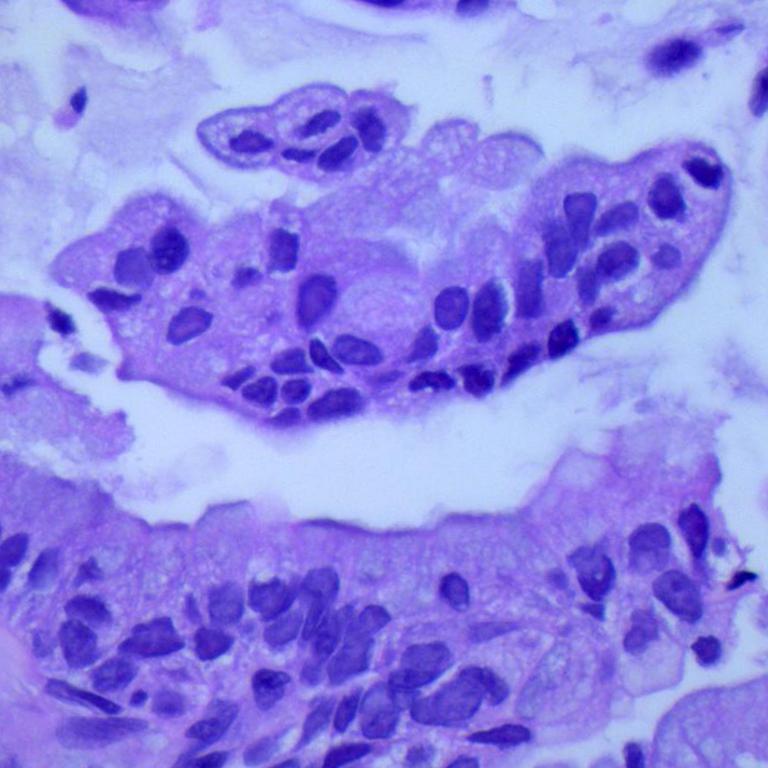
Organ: lung
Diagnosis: adenocarcinomas